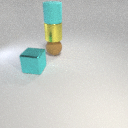
large yellow metal cylinder below large cyan rubber cylinder